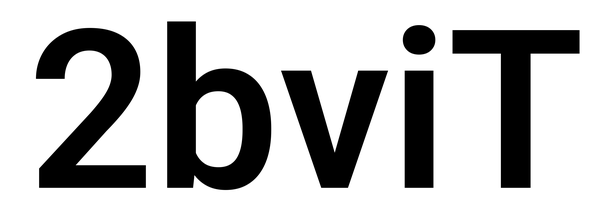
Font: Roboto_SemiBold